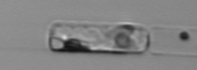
Label: Guinardia_delicatula_TAG_internal_parasite